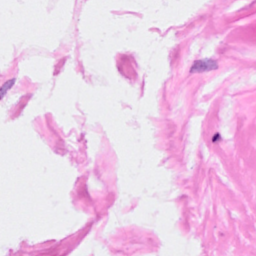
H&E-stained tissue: Breast